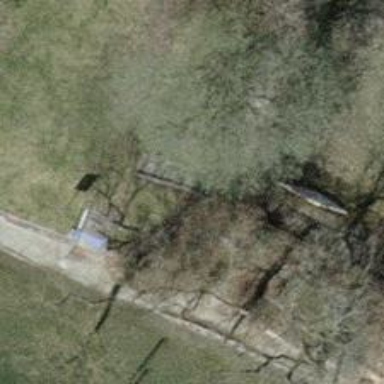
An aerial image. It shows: Gate.